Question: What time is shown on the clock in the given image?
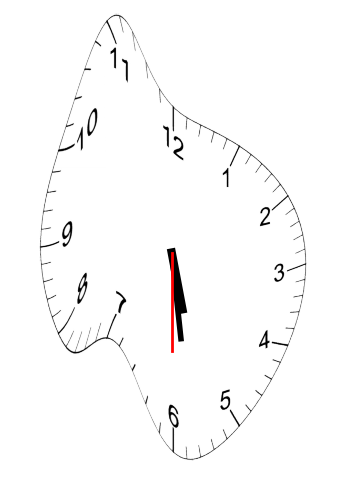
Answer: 05:28:30